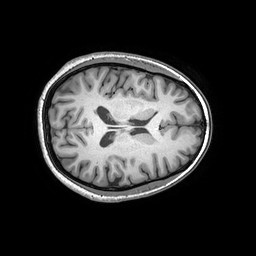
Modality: T1w
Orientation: axial
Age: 24
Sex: female
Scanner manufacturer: philips
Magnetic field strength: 3 T